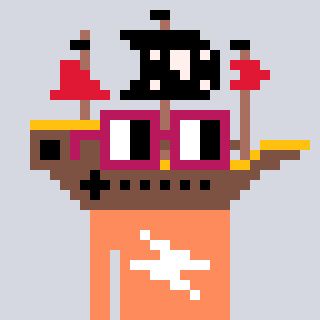
a pixel art character with square dark red glasses, a pirateship-shaped head and a peachy-colored body on a cool background